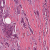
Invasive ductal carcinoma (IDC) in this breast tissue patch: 1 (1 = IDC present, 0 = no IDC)